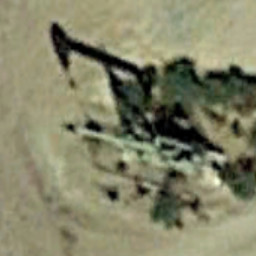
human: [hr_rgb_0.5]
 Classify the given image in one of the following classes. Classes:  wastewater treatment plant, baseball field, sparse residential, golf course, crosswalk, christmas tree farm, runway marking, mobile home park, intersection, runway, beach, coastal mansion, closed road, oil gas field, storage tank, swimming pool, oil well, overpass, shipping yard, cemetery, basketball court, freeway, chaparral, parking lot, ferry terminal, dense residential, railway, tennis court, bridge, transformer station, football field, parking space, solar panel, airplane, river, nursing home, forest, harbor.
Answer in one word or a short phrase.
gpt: oil well